Field crop: maize
Growth stage: 2
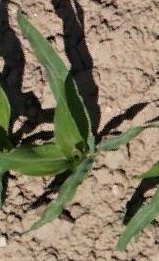
Species: maize